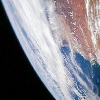
Label: cloud